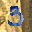
Label: 3